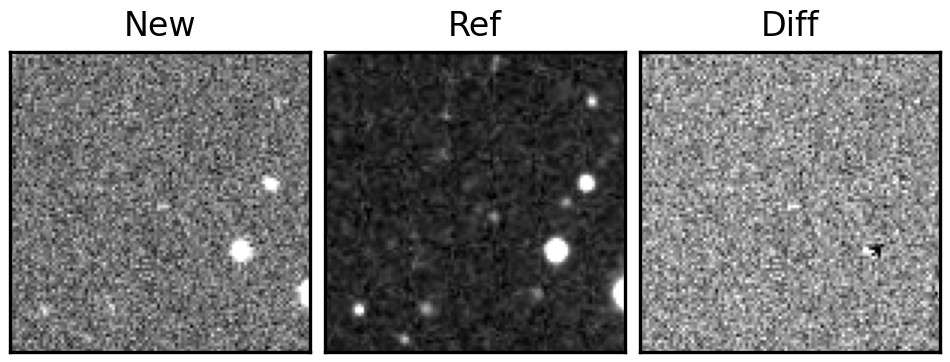
Label: real